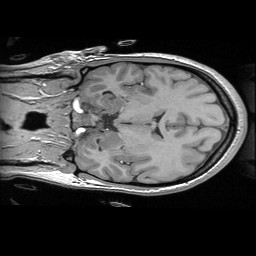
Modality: T1w
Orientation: coronal